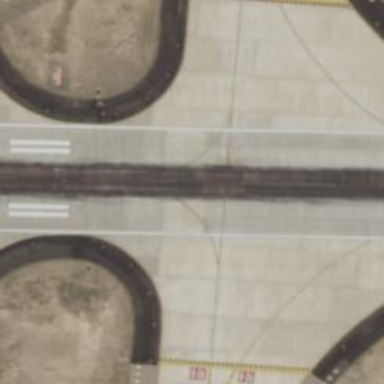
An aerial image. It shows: Image of taxiway at airport.